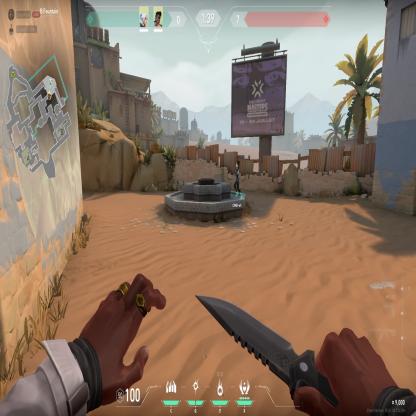
Label: teammate